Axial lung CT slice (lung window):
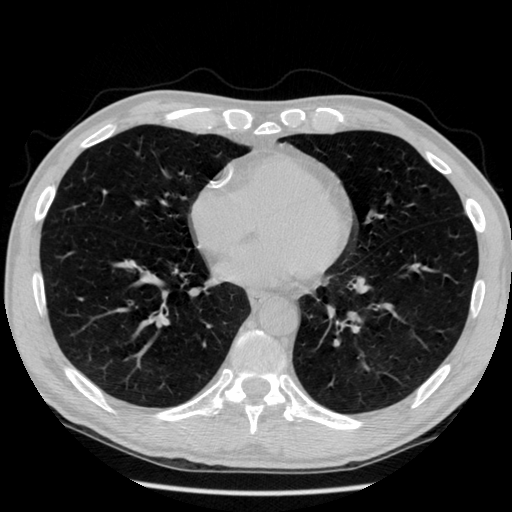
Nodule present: no